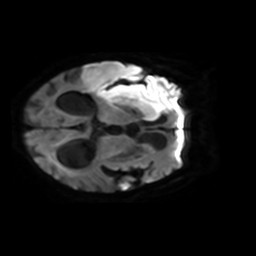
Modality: TRACE
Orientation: axial
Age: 76
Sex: female
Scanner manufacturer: philips
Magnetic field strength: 3 T
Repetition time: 3.336 s
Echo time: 0.076 s